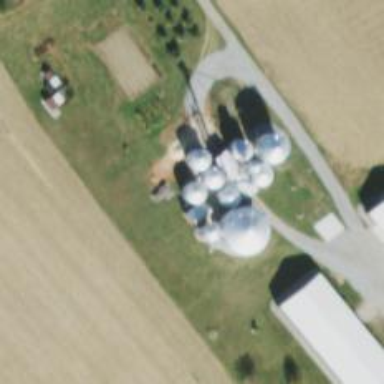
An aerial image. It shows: Silo.